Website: walmart
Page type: payment
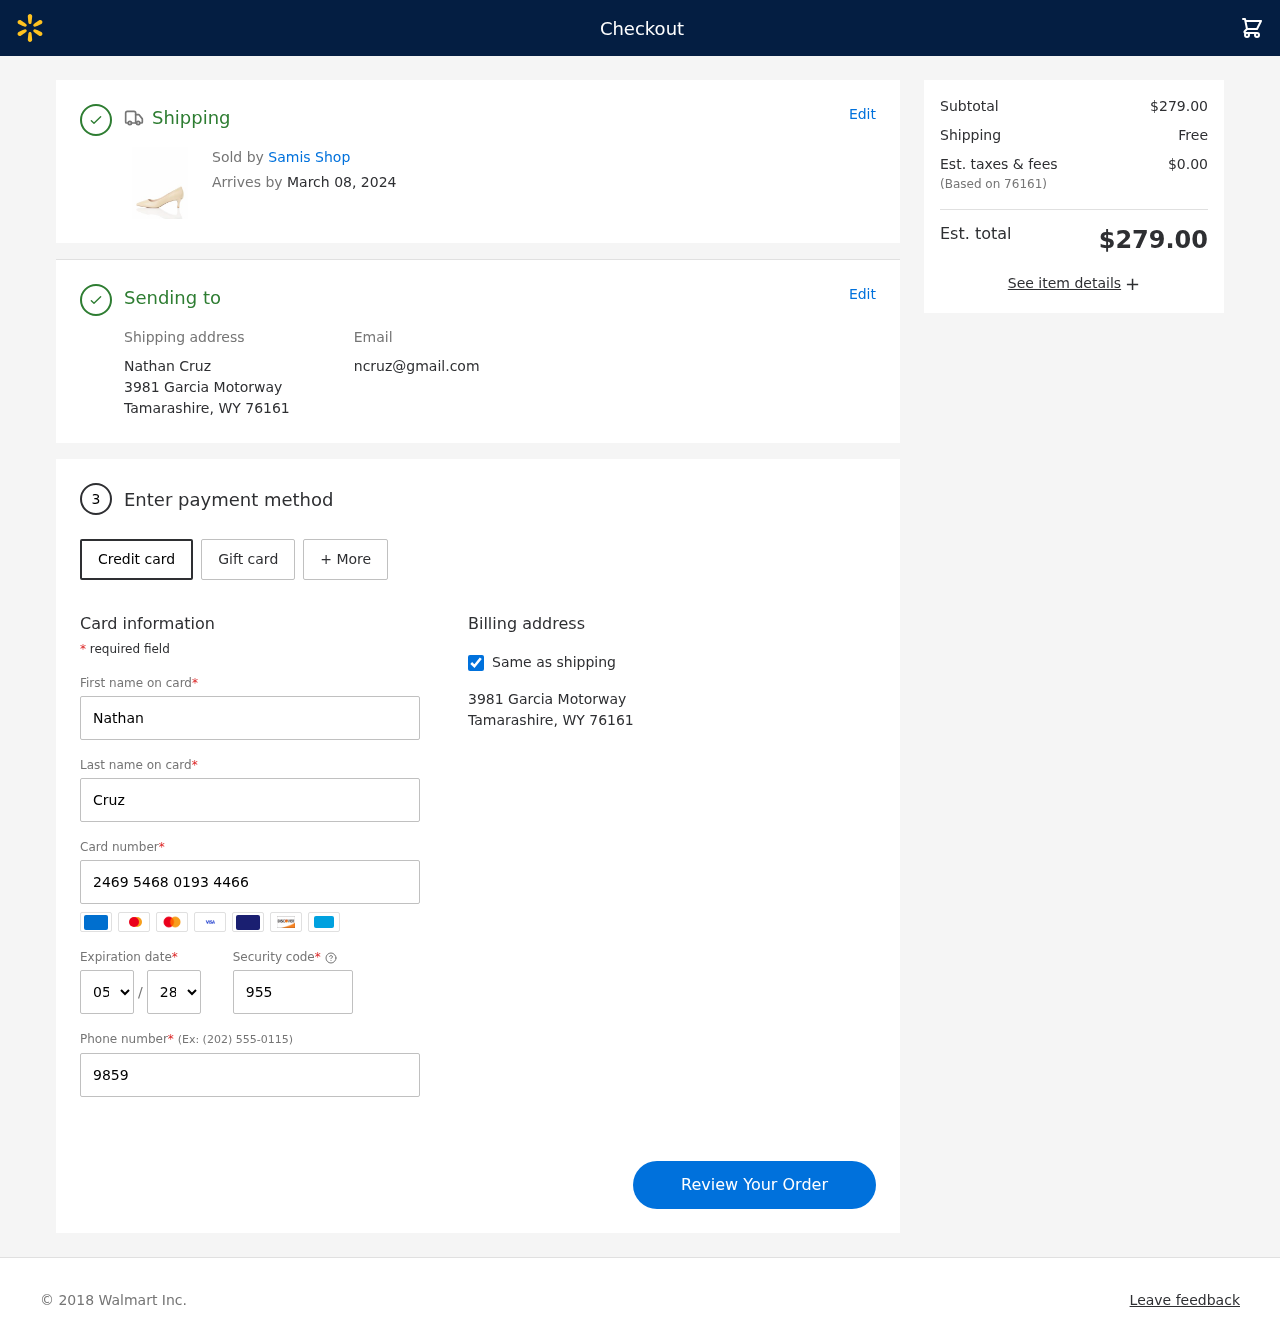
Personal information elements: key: PII_CARD_CVV
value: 955
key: PII_CARD_EXPIRY_MONTH
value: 05
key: PII_CARD_EXPIRY_YEAR
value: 28
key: PII_CARD_NUMBER
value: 2469 5468 0193 4466
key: PII_CITY_STATE_ZIP
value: Tamarashire, WY 76161
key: PII_EMAIL
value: ncruz@gmail.com
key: PII_FIRSTNAME
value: Nathan
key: PII_FULLNAME
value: Nathan Cruz
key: PII_LASTNAME
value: Cruz
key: PII_PHONE
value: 9859627324
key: PII_POSTCODE
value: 76161
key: PII_STREET
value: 3981 Garcia Motorway
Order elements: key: ORDER_DELIVERY_DATE
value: March 08, 2024
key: ORDER_SUBTOTAL
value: $279.00
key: ORDER_SHIPPING_COST
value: Free
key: ORDER_TAX
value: $0.00
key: ORDER_TOTAL
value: $279.00